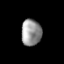
Tissue: prostate
Cell type: Fibroblasts
Senescence score: 0.7251
Nuclear area (px): 519
Mean DAPI intensity: 149.846